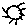
Label: sun